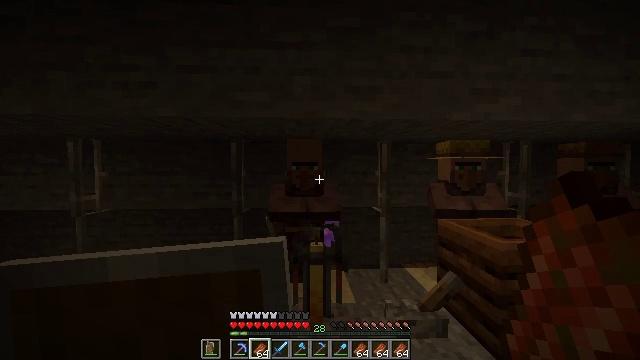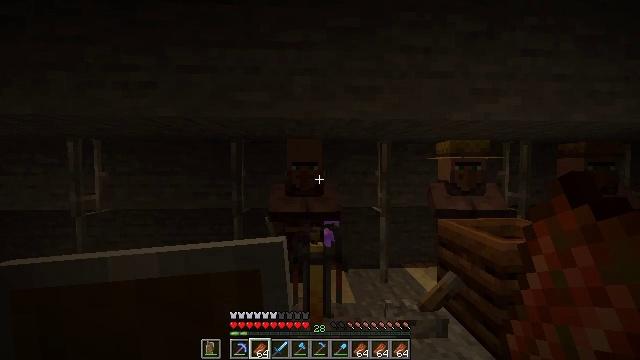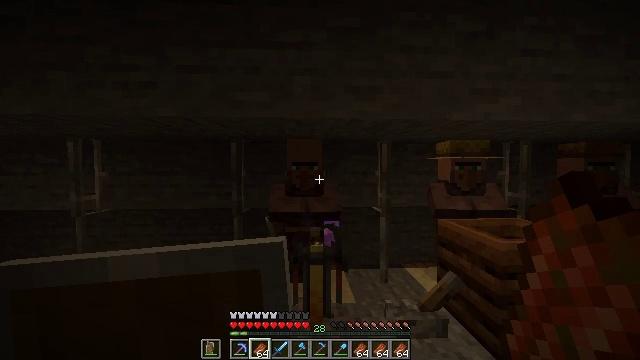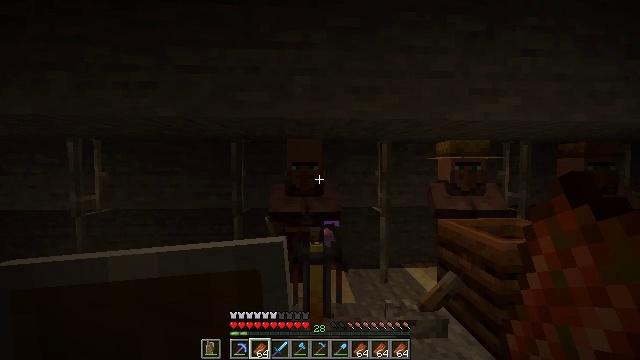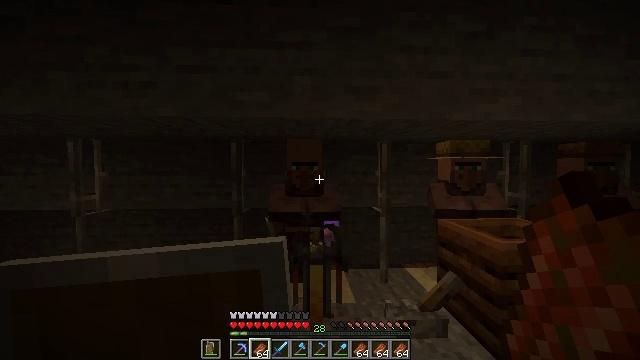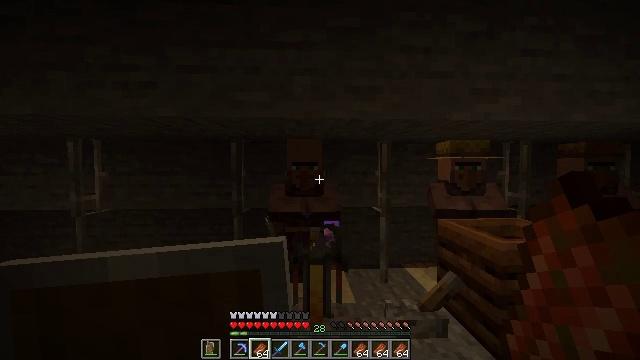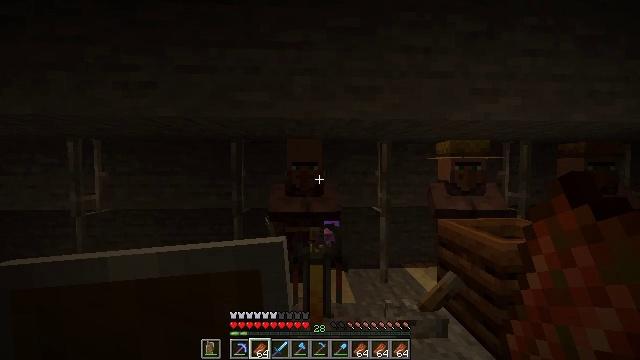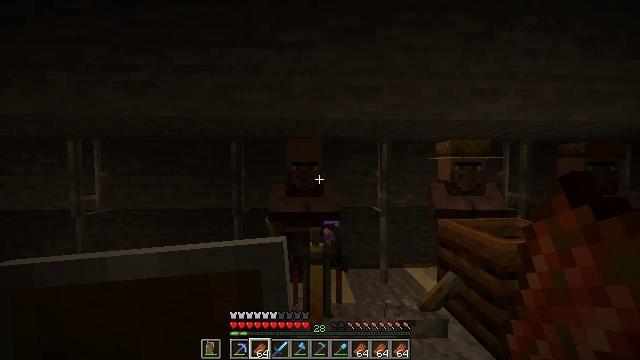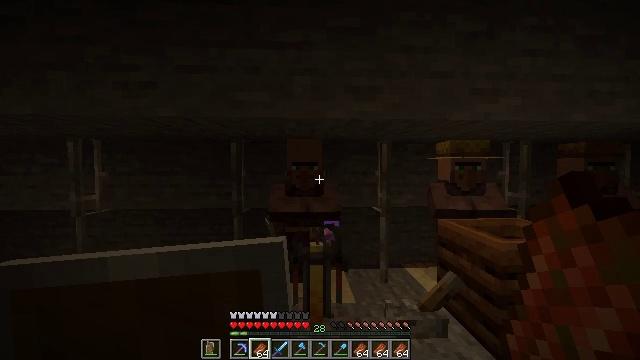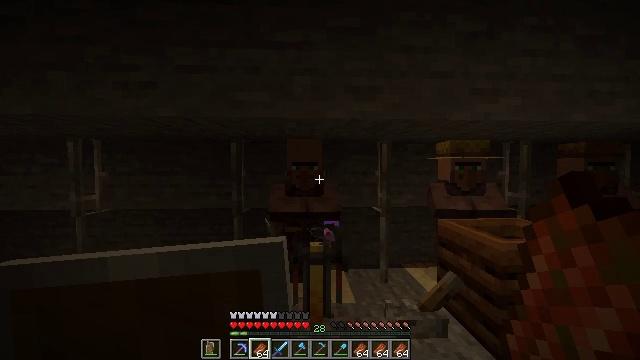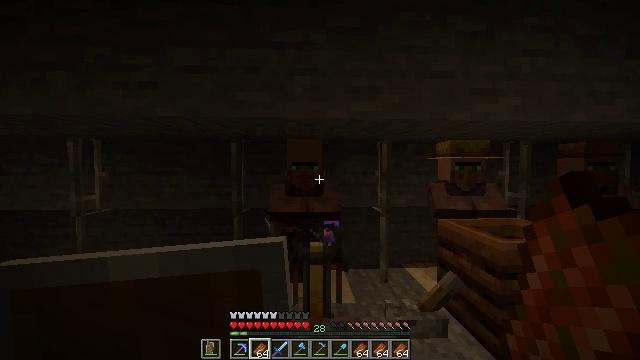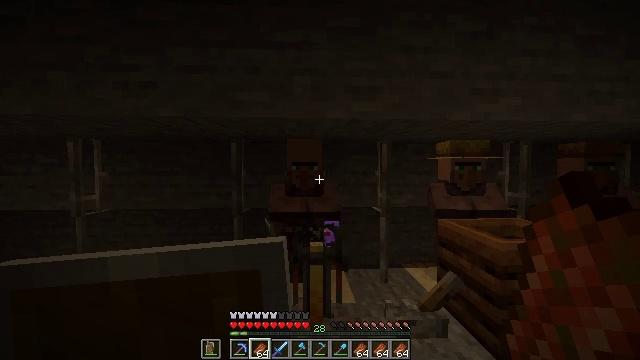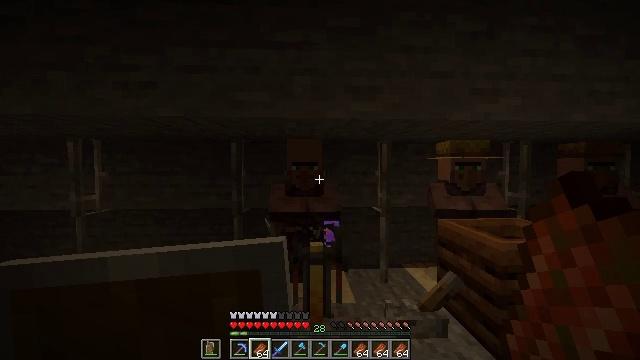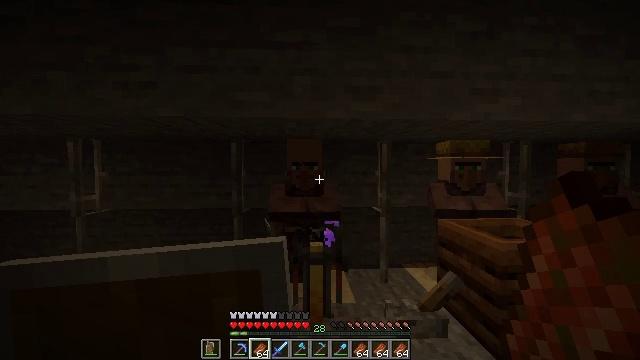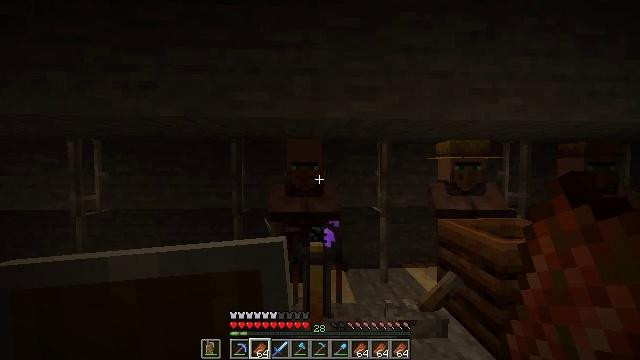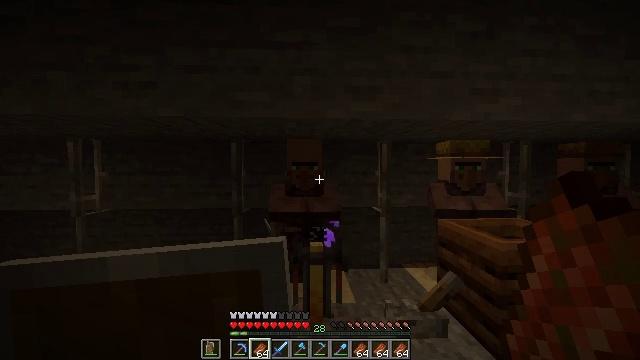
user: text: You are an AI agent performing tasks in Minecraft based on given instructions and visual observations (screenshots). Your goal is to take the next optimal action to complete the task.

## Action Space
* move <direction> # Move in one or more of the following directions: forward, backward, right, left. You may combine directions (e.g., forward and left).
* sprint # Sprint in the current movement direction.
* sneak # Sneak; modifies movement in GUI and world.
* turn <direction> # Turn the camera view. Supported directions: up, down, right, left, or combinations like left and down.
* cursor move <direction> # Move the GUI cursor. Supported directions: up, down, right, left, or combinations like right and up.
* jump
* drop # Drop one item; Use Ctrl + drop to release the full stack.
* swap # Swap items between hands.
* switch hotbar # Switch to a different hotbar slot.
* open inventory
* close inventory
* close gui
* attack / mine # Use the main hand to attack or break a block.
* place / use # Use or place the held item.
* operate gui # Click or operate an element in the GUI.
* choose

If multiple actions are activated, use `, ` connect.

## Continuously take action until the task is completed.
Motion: motion action
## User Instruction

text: Mine the blue shulker box.
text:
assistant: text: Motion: no_op
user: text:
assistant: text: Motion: no_op
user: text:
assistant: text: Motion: no_op
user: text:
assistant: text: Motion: no_op
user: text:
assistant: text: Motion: no_op
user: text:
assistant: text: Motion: no_op
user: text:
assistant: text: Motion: no_op
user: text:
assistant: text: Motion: no_op
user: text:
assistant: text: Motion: no_op
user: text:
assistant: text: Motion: no_op
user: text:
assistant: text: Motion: no_op
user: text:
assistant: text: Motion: no_op
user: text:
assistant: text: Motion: no_op
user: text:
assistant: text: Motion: no_op
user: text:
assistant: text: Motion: no_op
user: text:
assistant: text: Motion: no_op
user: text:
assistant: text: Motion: no_op
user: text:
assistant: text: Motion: no_op
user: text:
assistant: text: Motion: no_op
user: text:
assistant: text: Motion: no_op
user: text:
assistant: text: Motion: no_op
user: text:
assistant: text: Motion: no_op
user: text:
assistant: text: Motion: no_op
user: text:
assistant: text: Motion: no_op
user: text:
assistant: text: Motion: no_op
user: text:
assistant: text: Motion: no_op
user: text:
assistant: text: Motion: no_op
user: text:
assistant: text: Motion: no_op
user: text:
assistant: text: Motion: no_op
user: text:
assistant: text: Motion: no_op